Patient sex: M
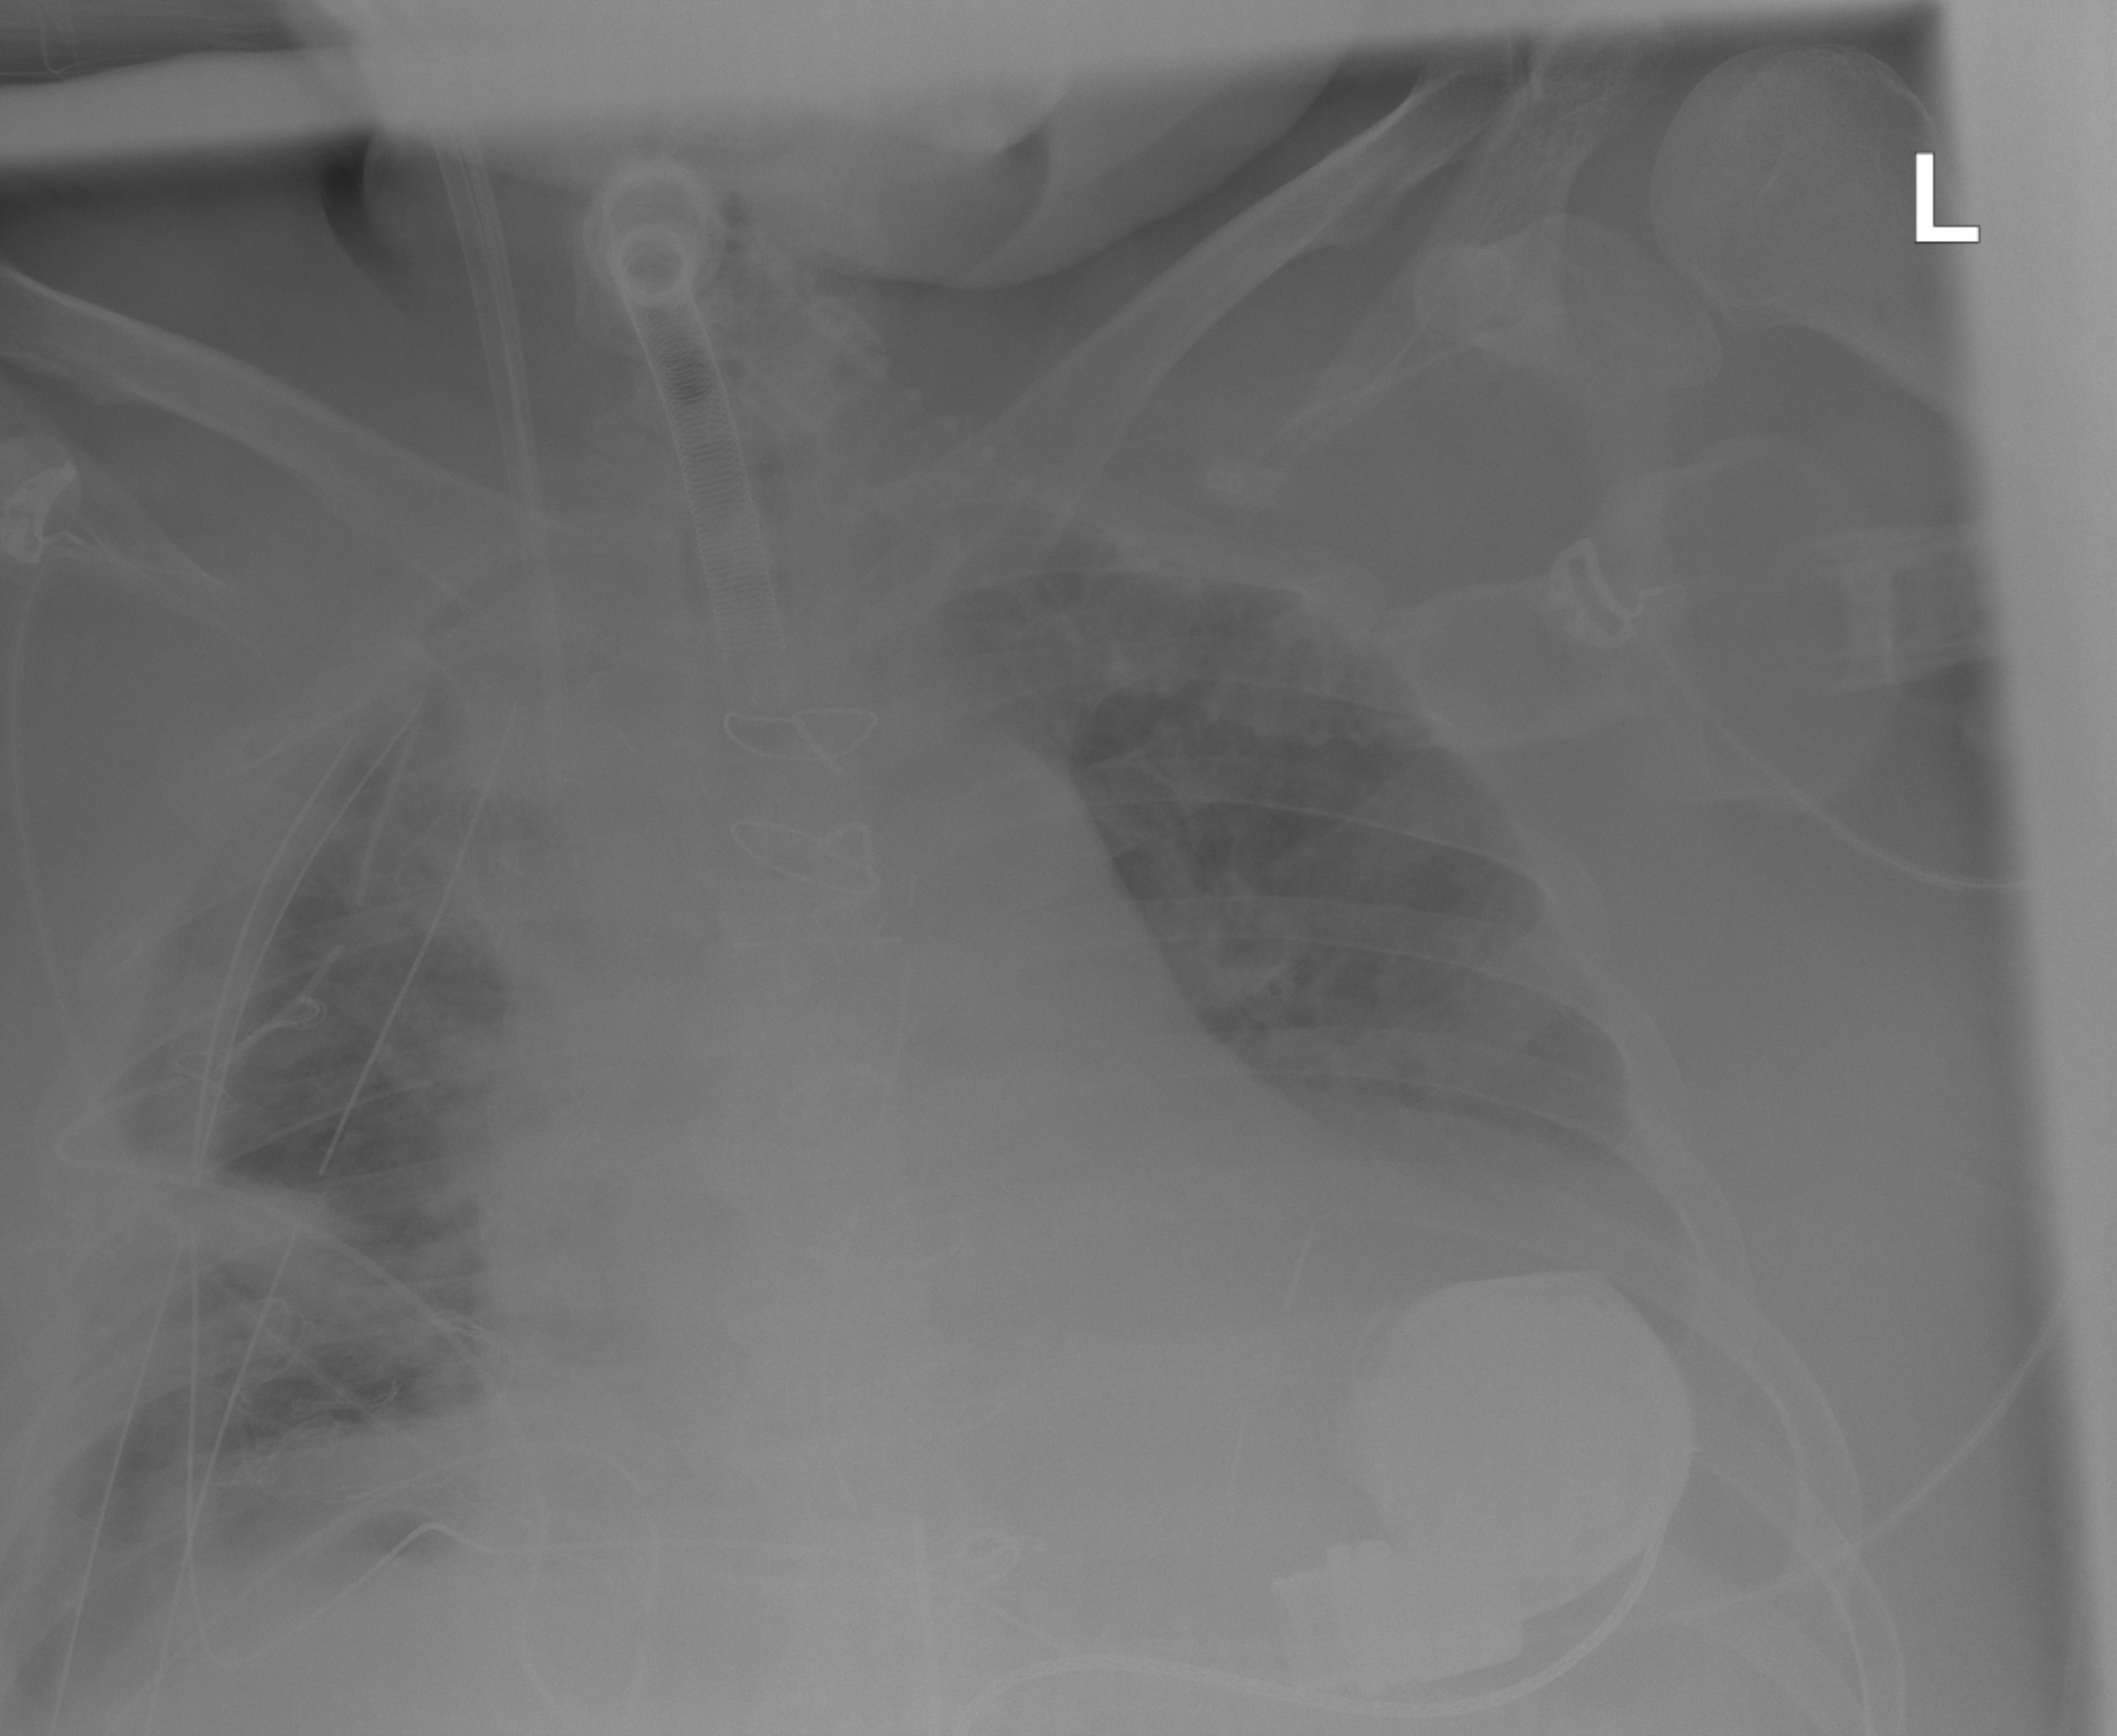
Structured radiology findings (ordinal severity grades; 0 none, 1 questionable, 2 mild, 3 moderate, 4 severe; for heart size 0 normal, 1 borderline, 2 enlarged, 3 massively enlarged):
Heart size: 2
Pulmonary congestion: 0
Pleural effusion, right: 2
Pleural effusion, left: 2
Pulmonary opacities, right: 0
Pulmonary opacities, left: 0
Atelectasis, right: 2
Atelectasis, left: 2